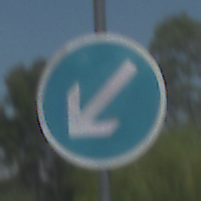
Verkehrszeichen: VorgeschriebeneVorbeifahrtLinks
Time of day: Midday
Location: Outdoor (Nature)
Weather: Clear
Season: NotSpecified
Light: Natural